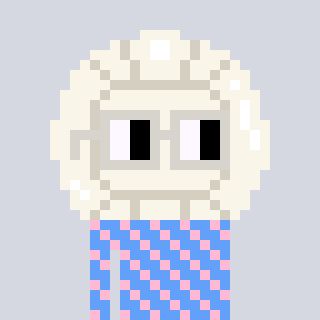
a pixel art character with square light gray glasses, a volleyball-shaped head and a blue-colored body on a cool background